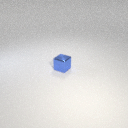
small blue metal cube